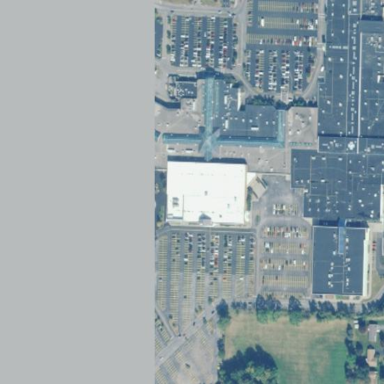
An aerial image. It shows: Retail building that is part of mall.